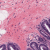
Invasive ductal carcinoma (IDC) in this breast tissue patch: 0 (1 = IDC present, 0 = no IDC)